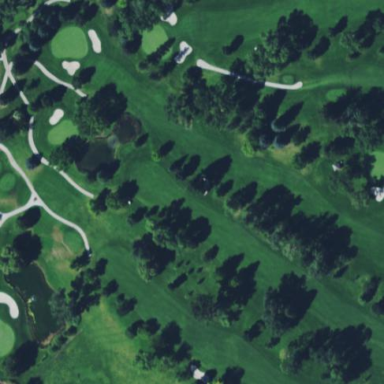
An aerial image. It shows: Grassy area designated as golf fairway.